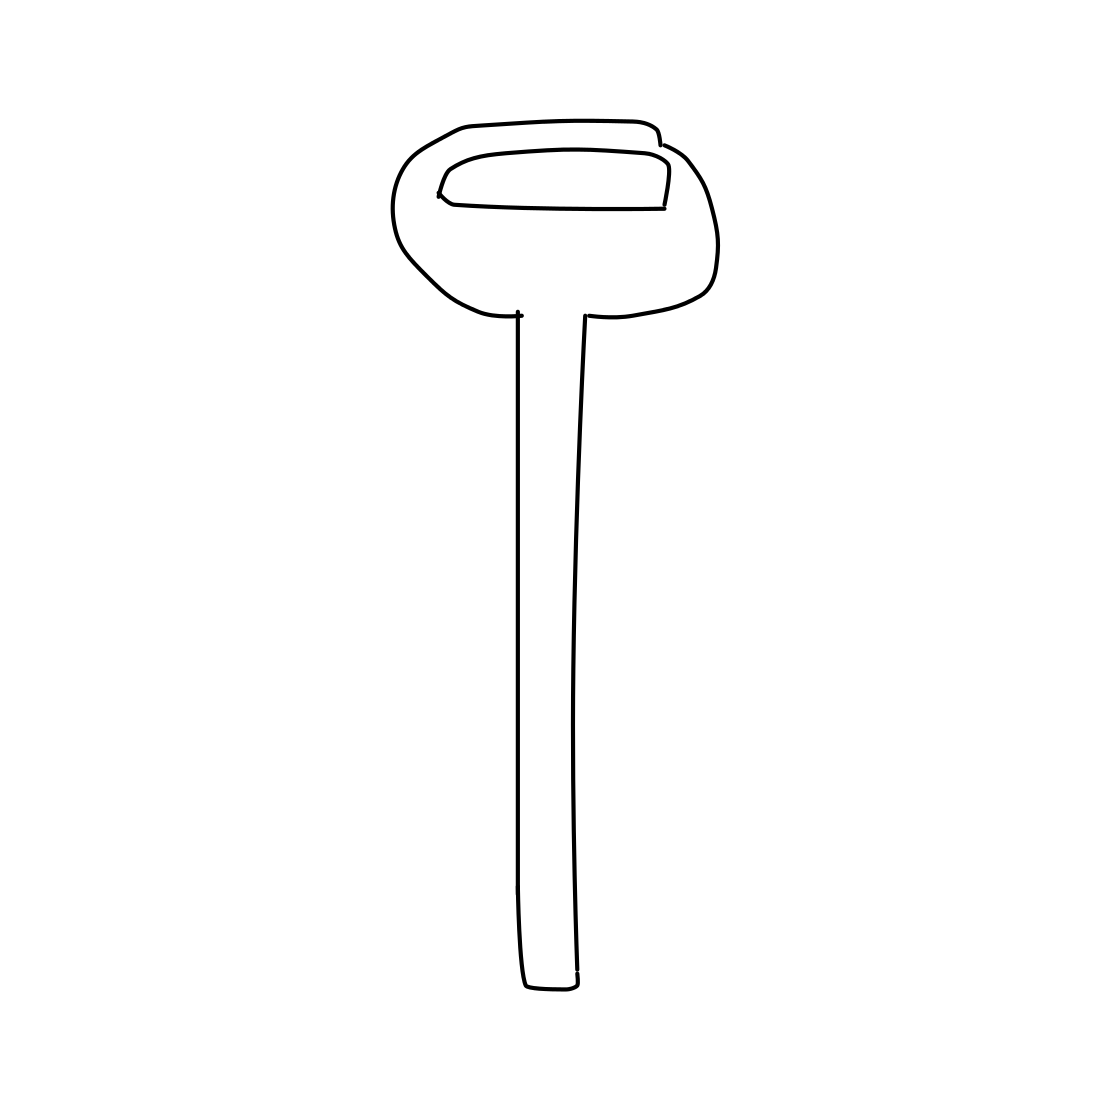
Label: bottle opener